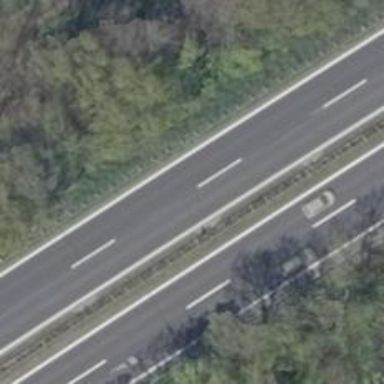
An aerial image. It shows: Asphalt motorway.